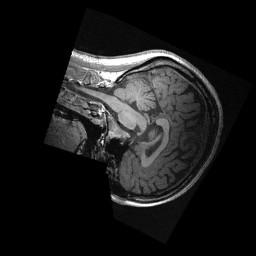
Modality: T1w
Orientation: sagittal
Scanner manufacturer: ge
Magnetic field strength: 3 T
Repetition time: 0.007232 s
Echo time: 0.002552 s